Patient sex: F
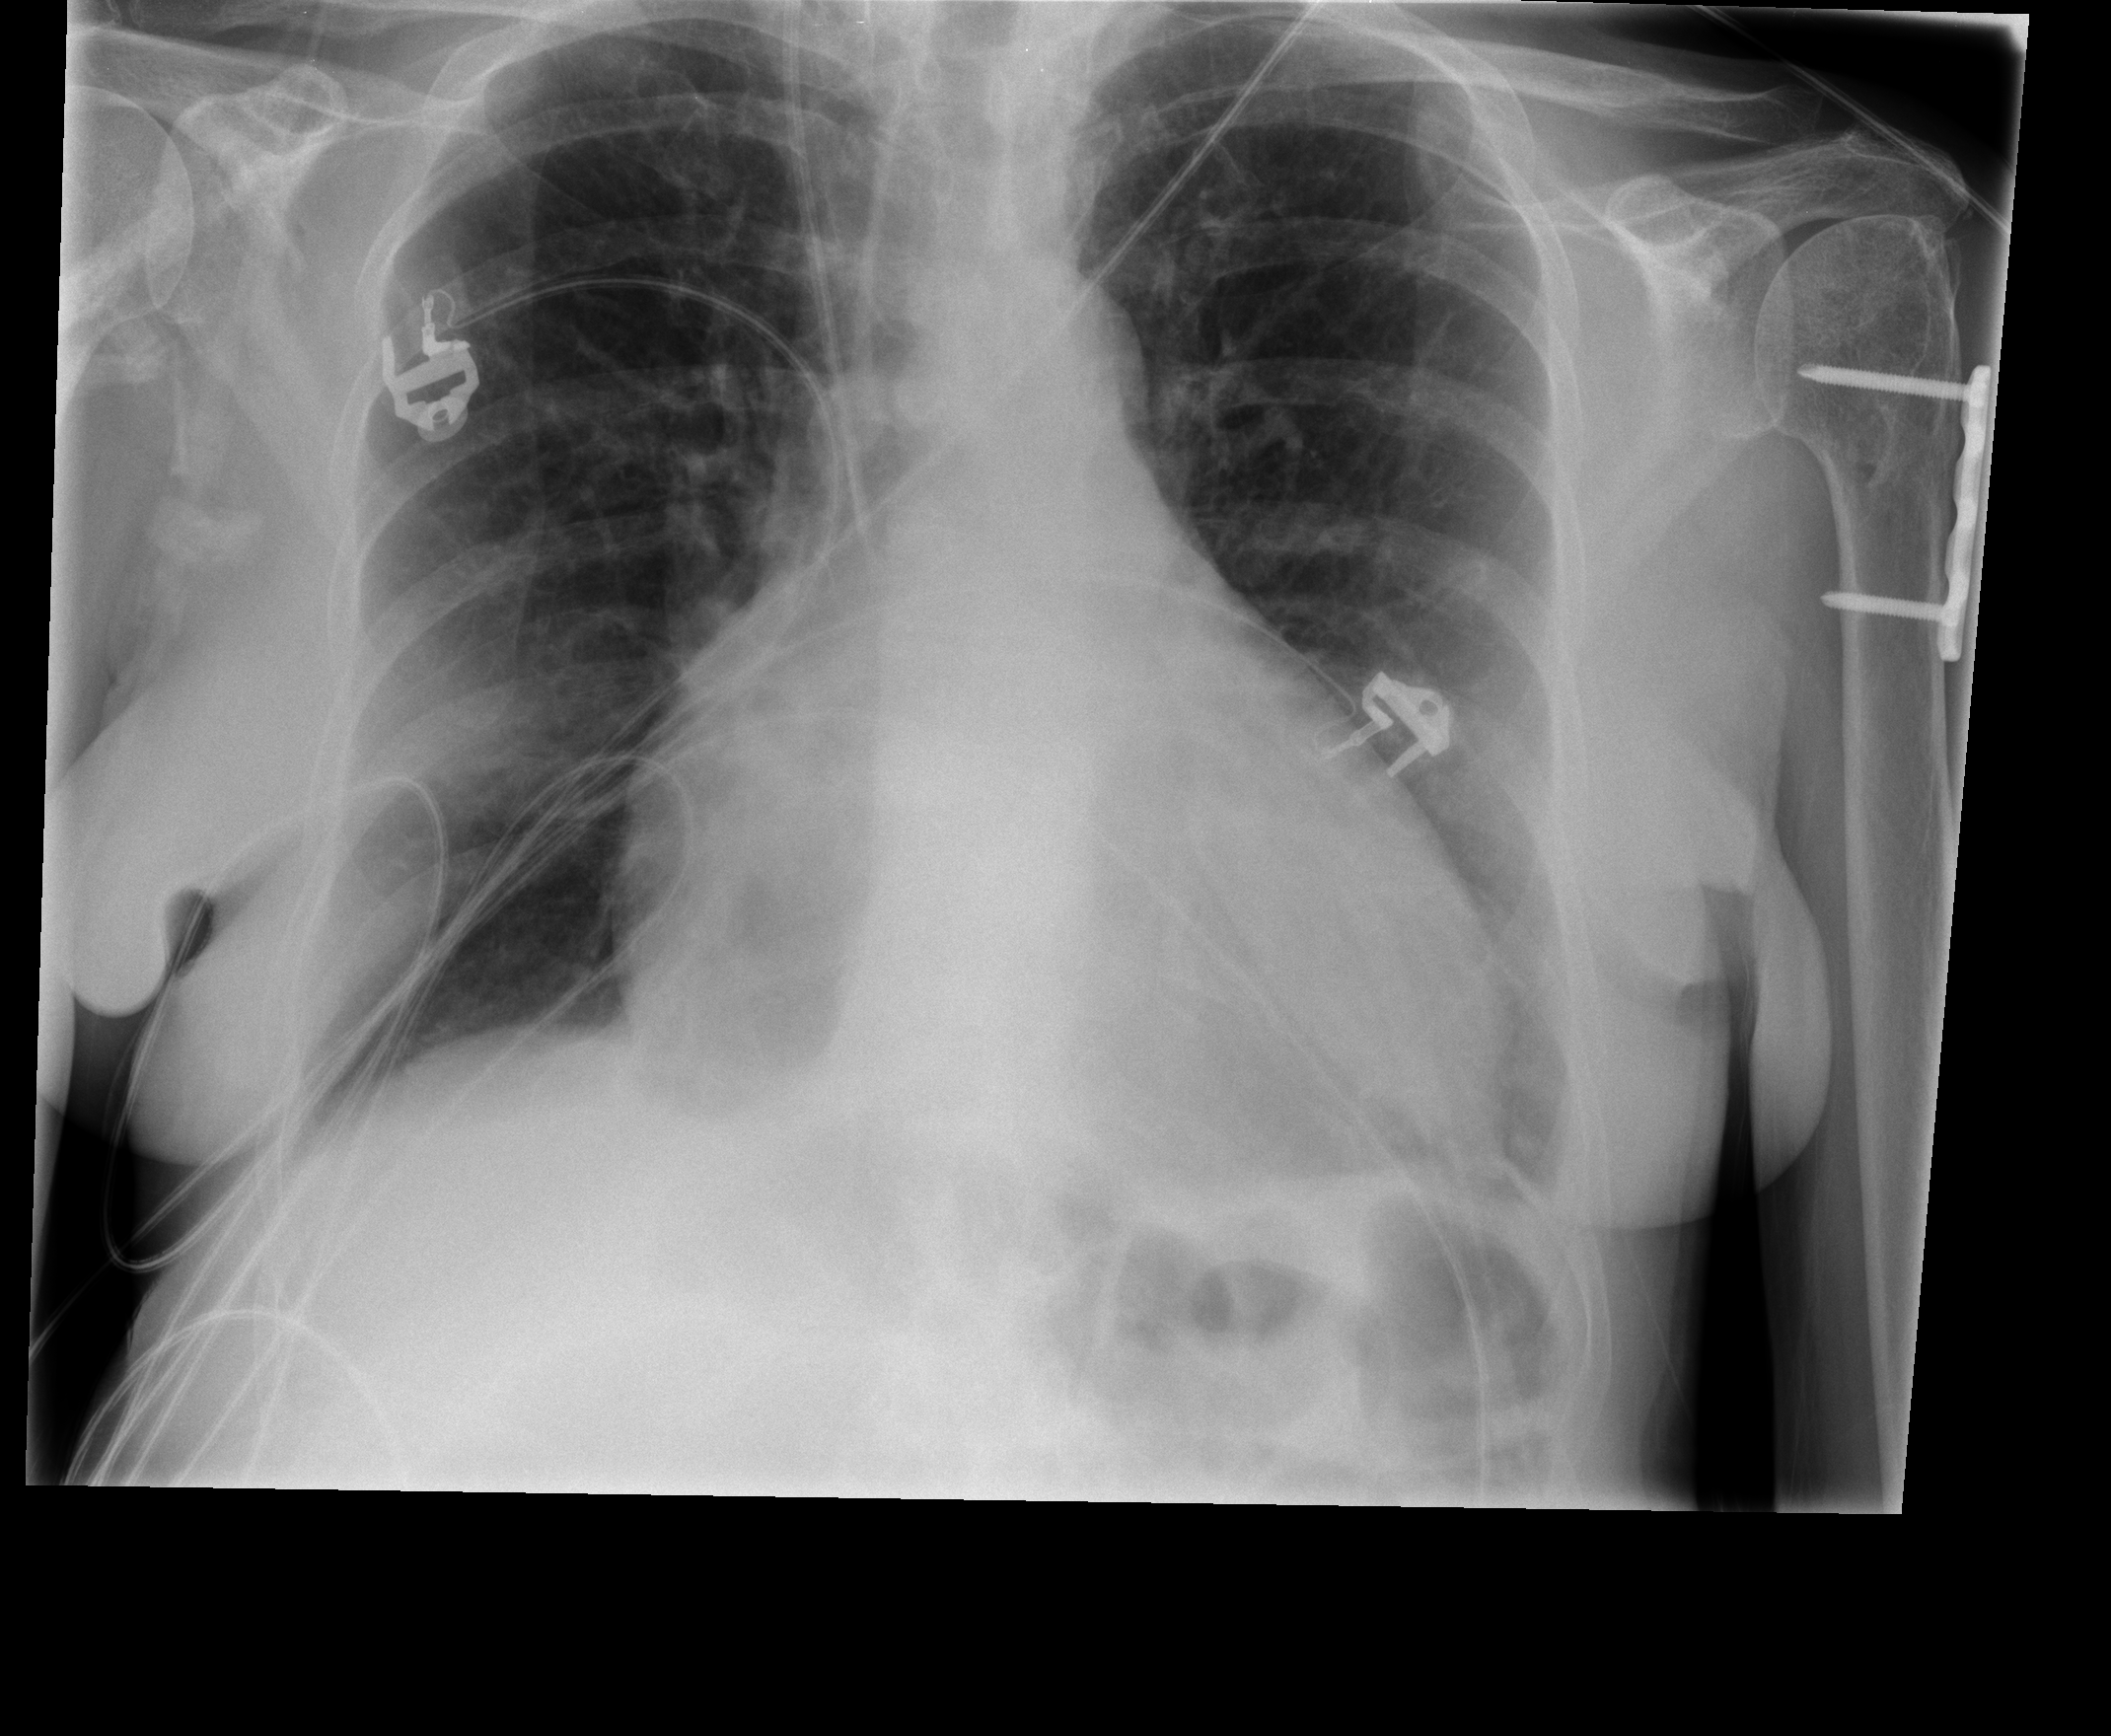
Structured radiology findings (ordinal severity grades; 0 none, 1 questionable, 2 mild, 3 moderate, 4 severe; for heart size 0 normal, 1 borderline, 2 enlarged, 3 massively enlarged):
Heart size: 3
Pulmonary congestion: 0
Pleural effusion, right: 0
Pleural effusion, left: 0
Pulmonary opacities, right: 0
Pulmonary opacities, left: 0
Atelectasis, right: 1
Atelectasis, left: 1